Field crop: tomato
Growth stage: 1
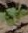
Species: solanum